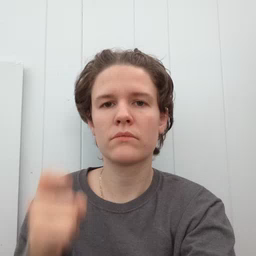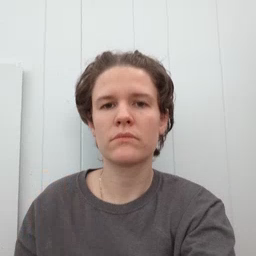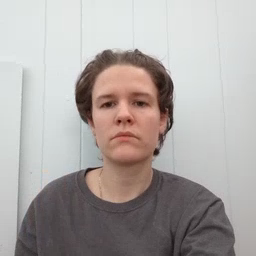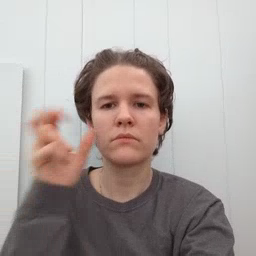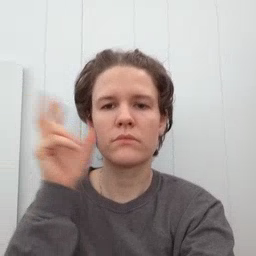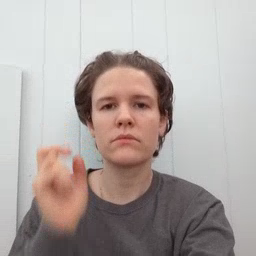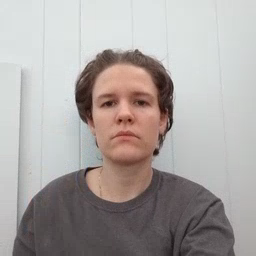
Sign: hear